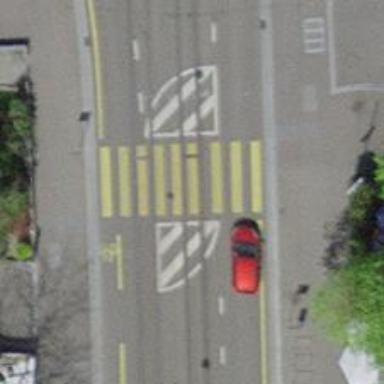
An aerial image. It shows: Uncontrolled zebra crossing at railway crossing.